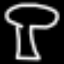
Label: mushroom